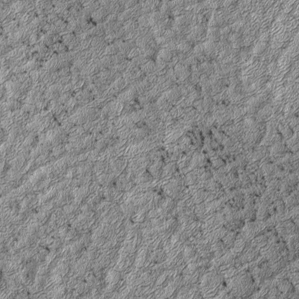
Label: frost